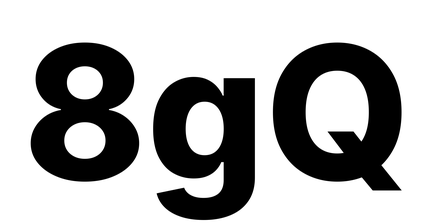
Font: Inter_ExtraBold